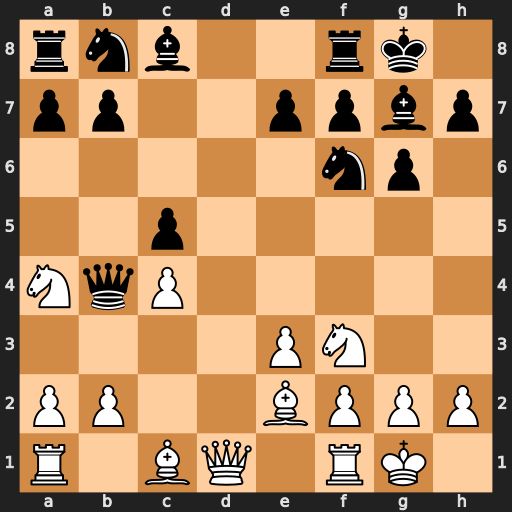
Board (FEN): rnb2rk1/pp2ppbp/5np1/2p5/NqP5/4PN2/PP2BPPP/R1BQ1RK1
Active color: w
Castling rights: -
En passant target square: -
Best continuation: Bd2 Qxa4 Qxa4